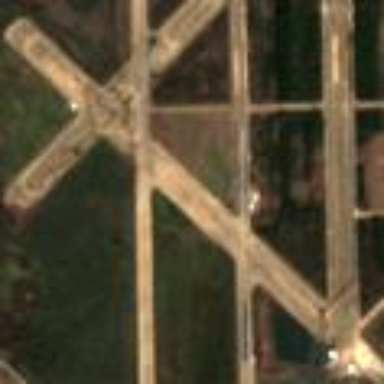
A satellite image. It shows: Apron at the airport.